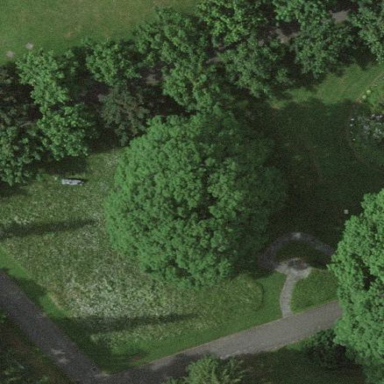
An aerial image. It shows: Sector in the cemetery.